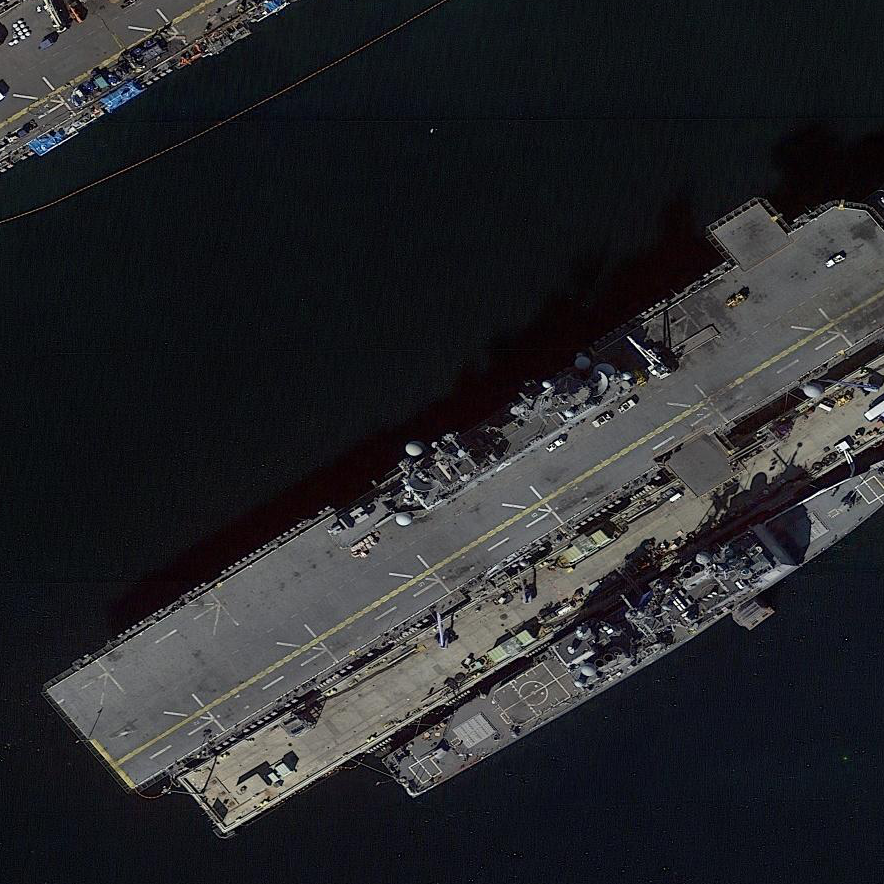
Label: assault